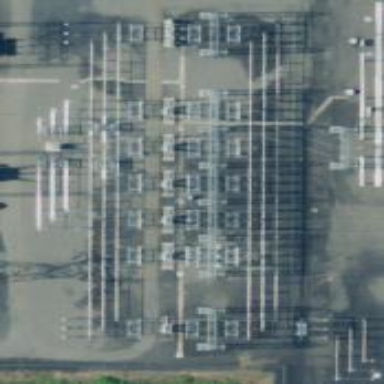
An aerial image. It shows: Outdoor power switch.